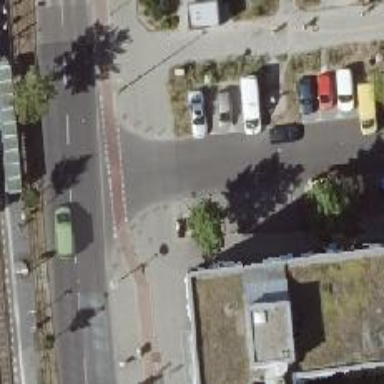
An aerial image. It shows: Residential road with separate asphalt sidewalk.